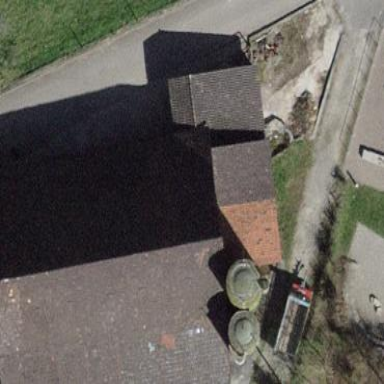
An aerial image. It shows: Building with tile roof.